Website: home-depot
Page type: billing-address
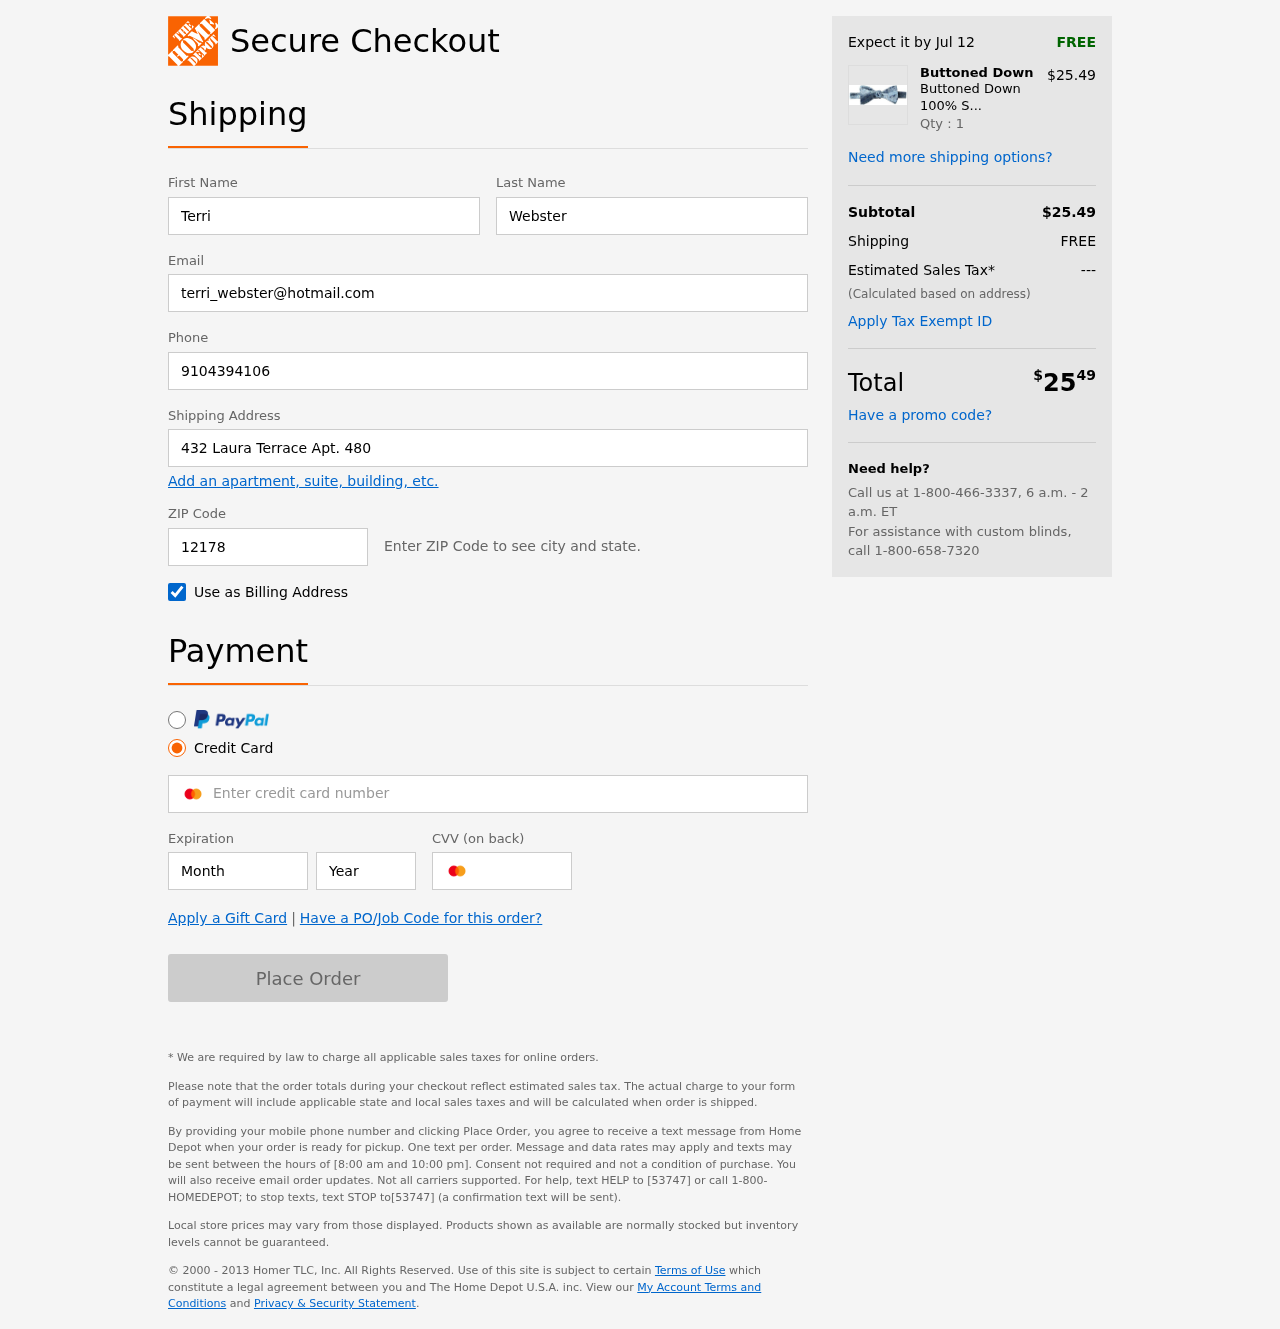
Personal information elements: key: PII_FIRSTNAME
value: Terri
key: PII_LASTNAME
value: Webster
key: PII_EMAIL
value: terri_webster@hotmail.com
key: PII_PHONE
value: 9104394106
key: PII_STREET
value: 432 Laura Terrace Apt. 480
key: PII_POSTCODE
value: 12178
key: PII_CARD_NUMBER
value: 2249 2600 4394 8089
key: PII_CARD_EXPIRY_MONTH
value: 09
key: PII_CARD_CVV
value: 037
Product elements: key: PRODUCT1_BRAND
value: Buttoned Down
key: PRODUCT1_NAME
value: Buttoned Down 100% Silk Self Bow Tie, Turquoise Paisley, One Size
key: PRODUCT1_PRICE
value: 25.49
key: PRODUCT1_QUANTITY
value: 1
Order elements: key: ORDER_DELIVERY_DATE
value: Jul 12
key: ORDER_SUBTOTAL
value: $25.49
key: ORDER_SHIPPING_COST
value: FREE
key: ORDER_TAX
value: ---
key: ORDER_TOTAL2
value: $2549